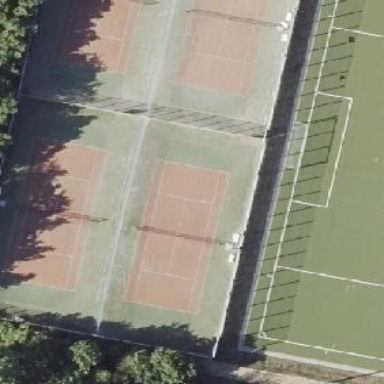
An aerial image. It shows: Tartan tennis court in leisure land pitch.